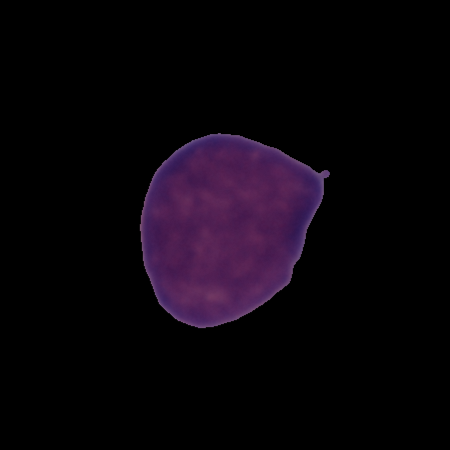
Label: healthy